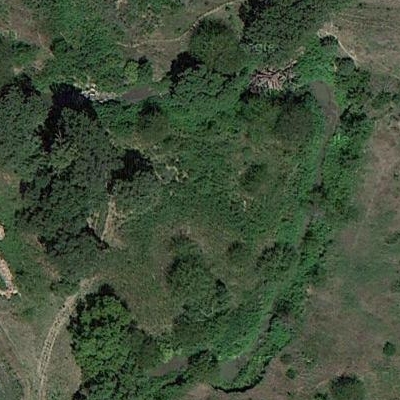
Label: Forest